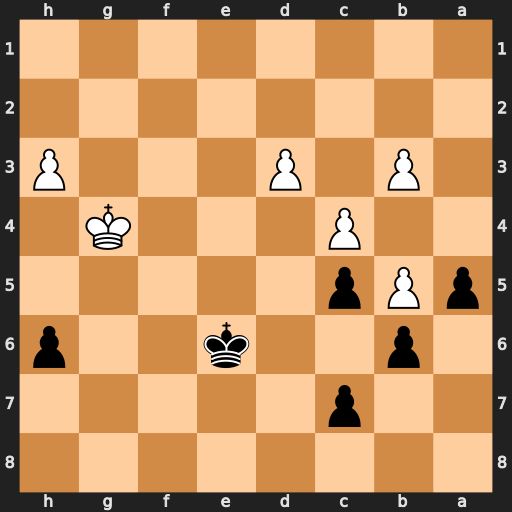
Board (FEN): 8/2p5/1p2k2p/pPp5/2P3K1/1P1P3P/8/8
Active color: b
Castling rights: -
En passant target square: -
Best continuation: Ke5 Kh5 Kd4 Kxh6 Kc3